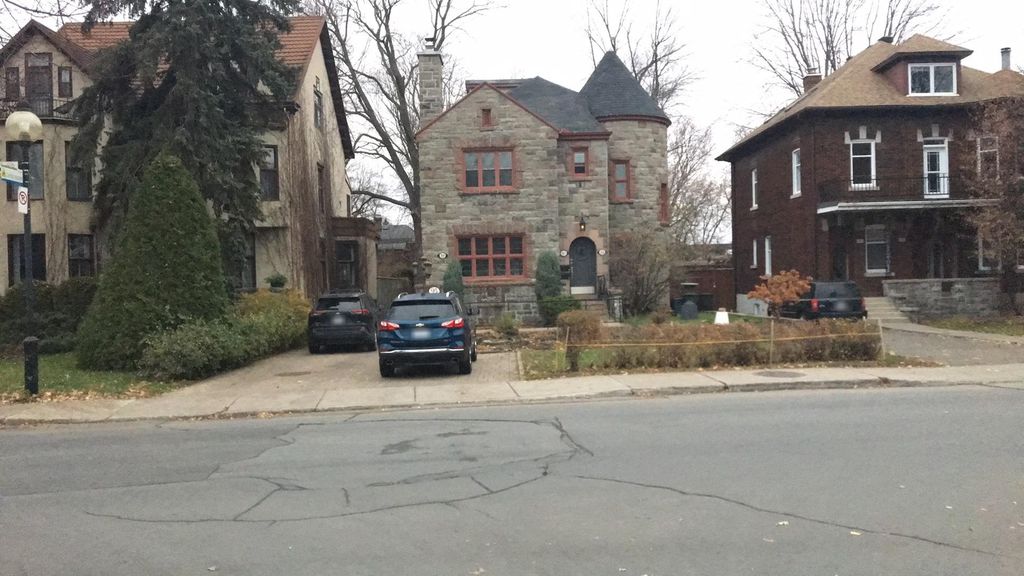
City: montreal